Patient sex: M
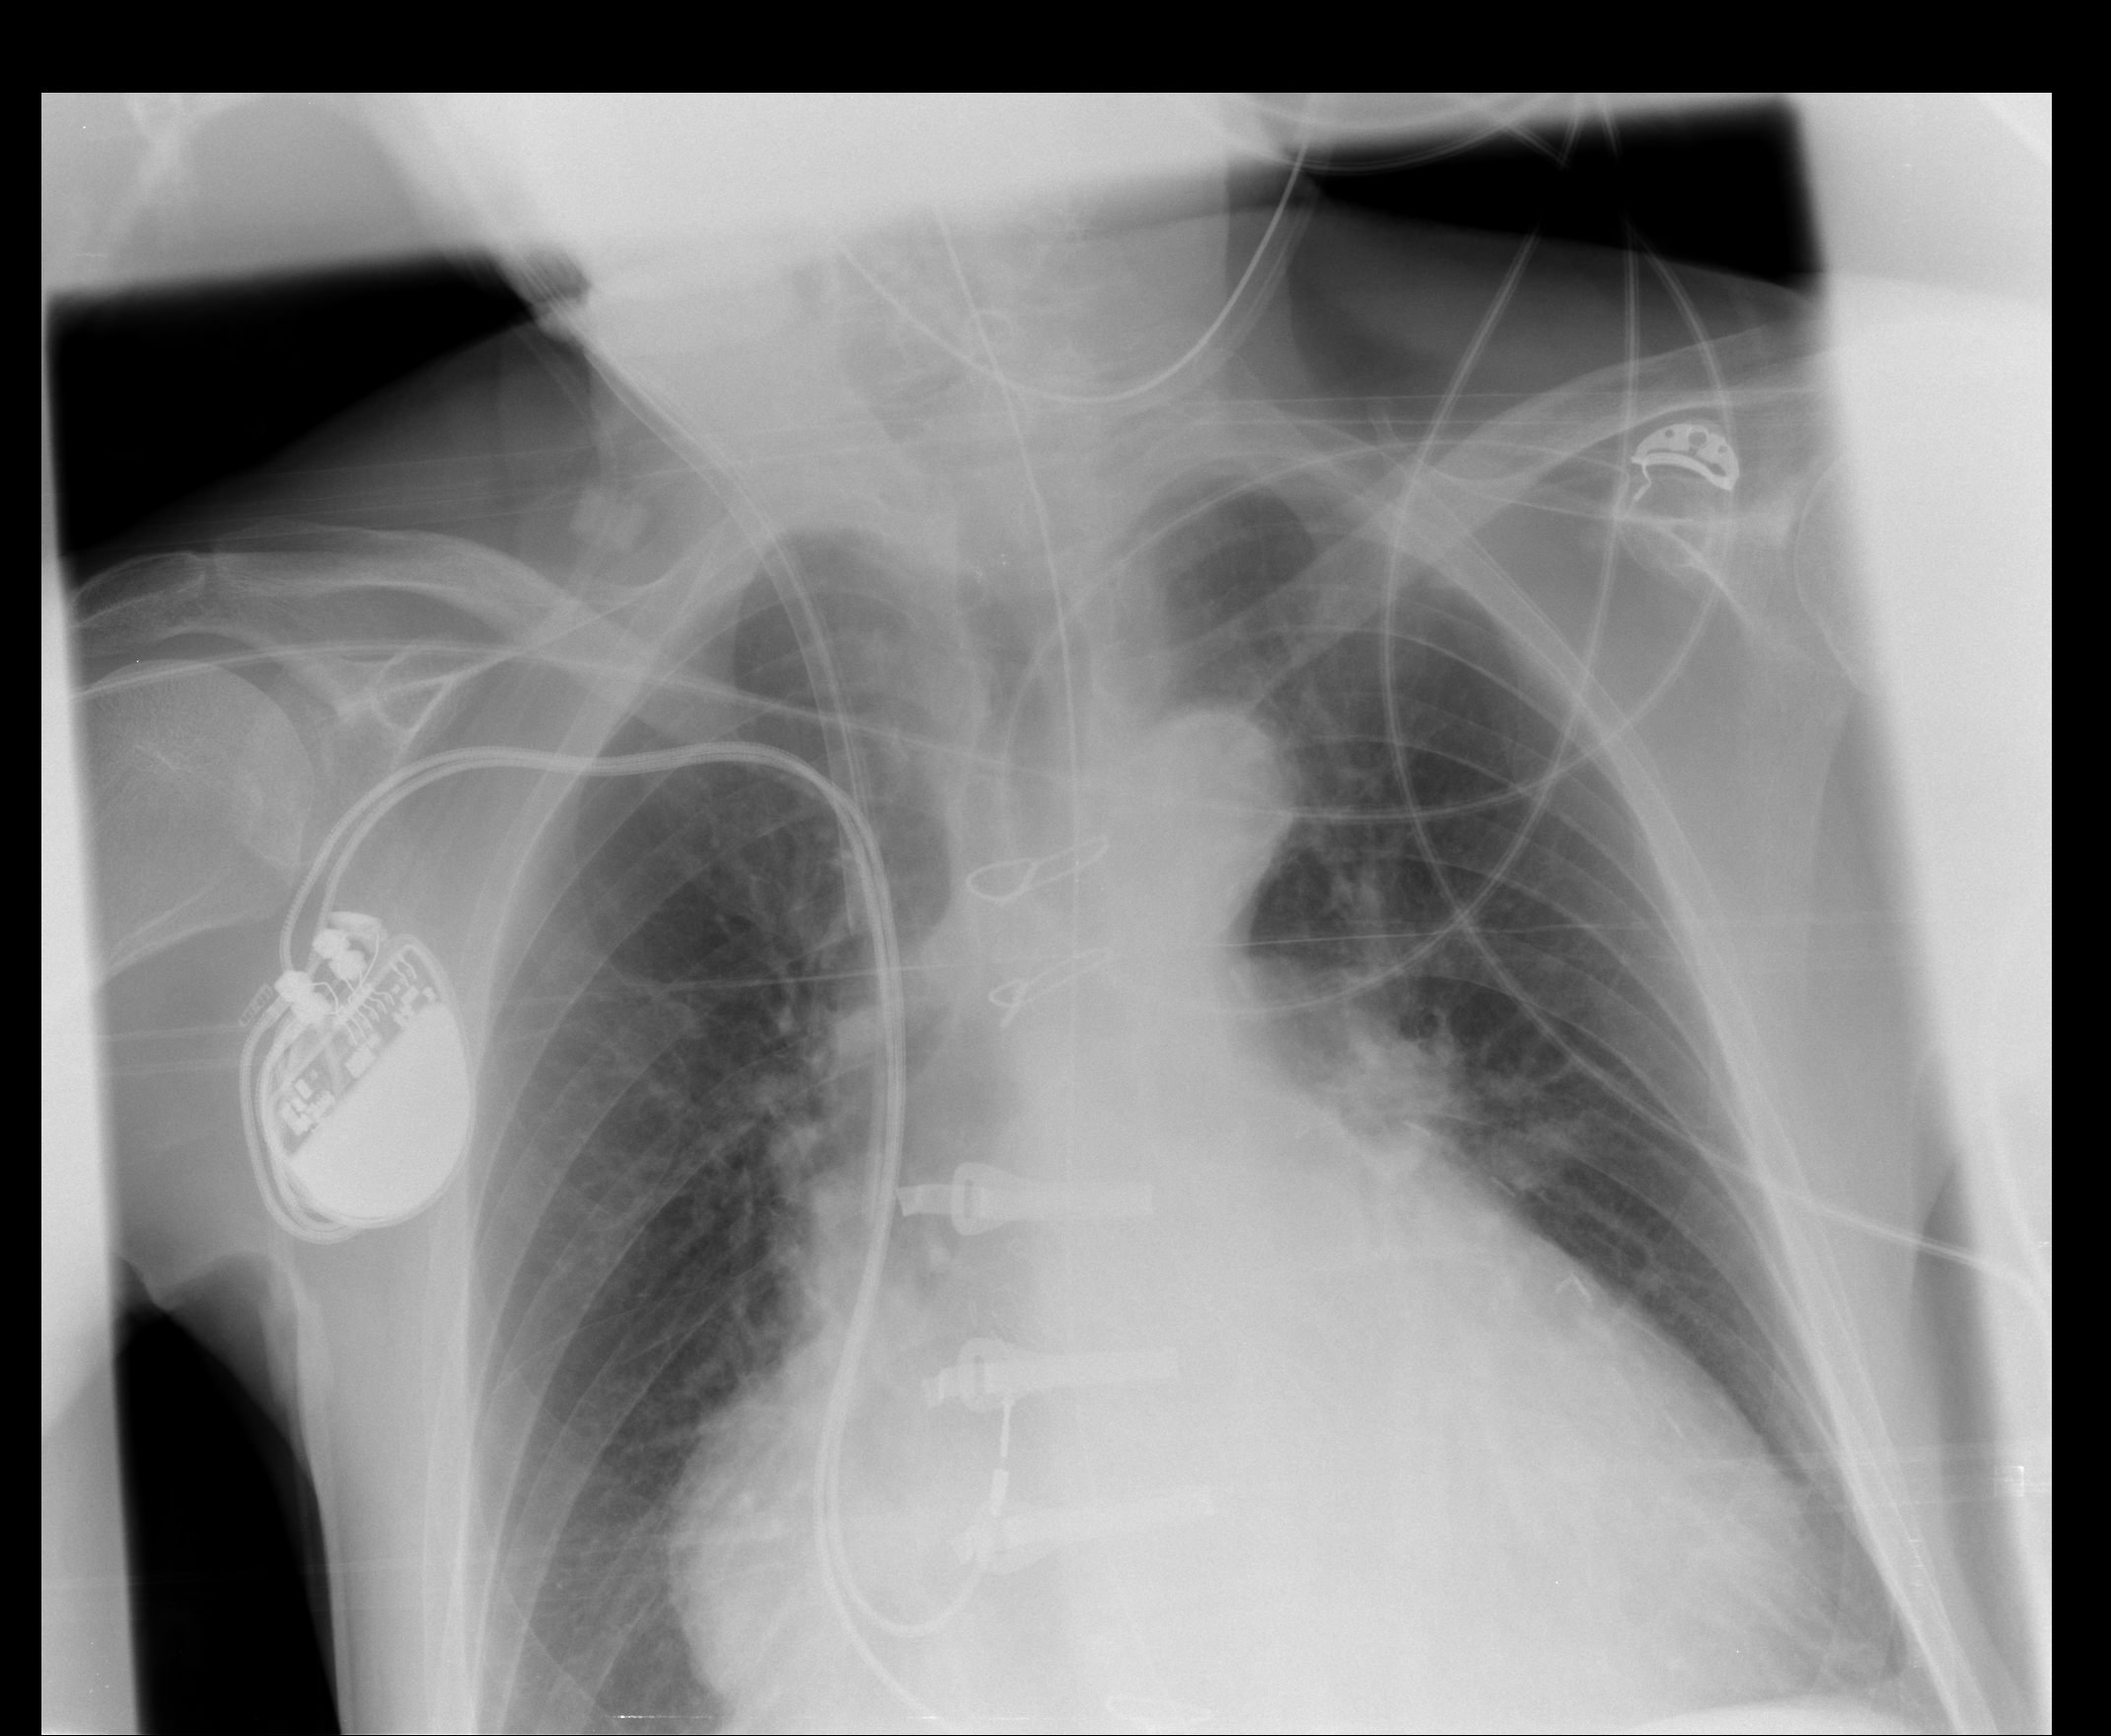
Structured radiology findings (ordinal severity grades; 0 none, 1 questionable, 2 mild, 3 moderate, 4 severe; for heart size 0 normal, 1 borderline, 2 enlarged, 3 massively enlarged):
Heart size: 2
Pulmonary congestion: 2
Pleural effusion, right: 0
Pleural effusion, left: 0
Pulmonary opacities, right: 0
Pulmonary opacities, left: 0
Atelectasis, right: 0
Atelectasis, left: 2